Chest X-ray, AP view. Patient: 51 years old, sex M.
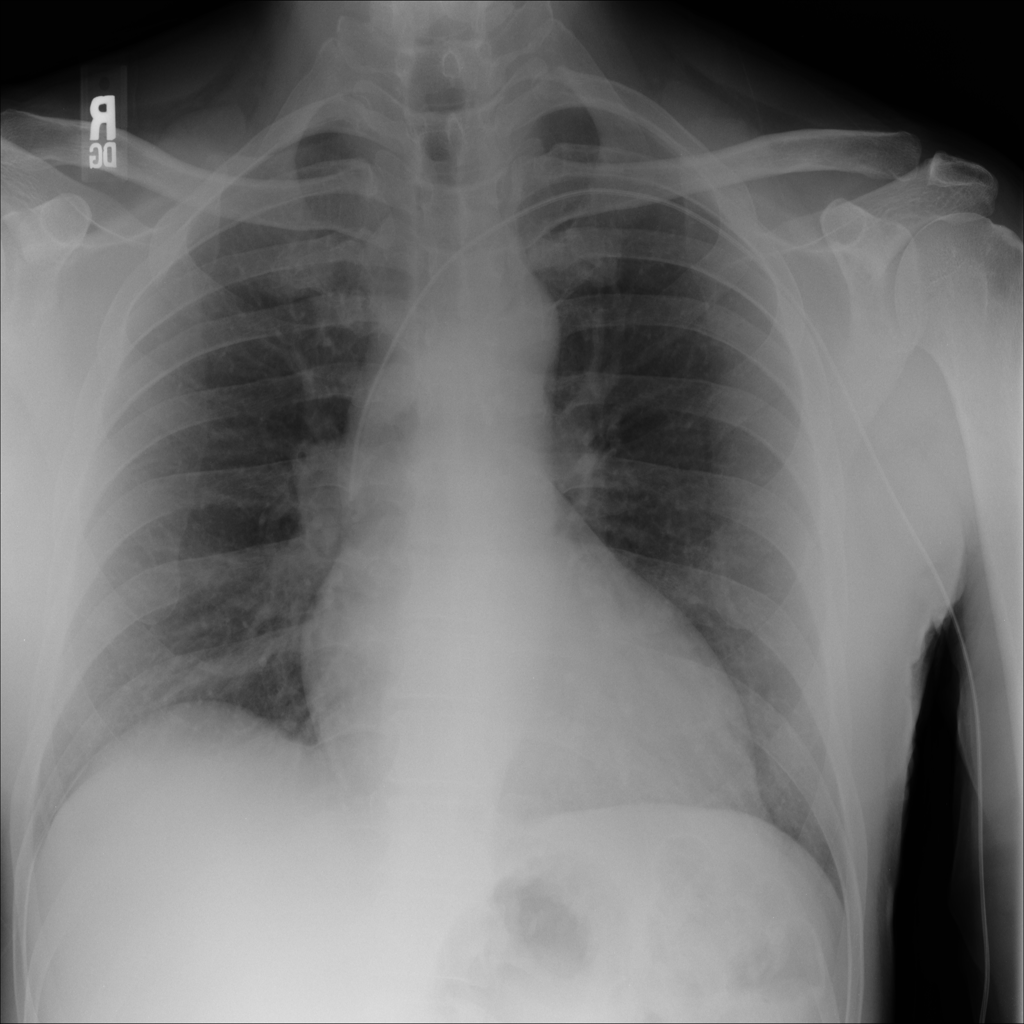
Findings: No Finding